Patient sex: M
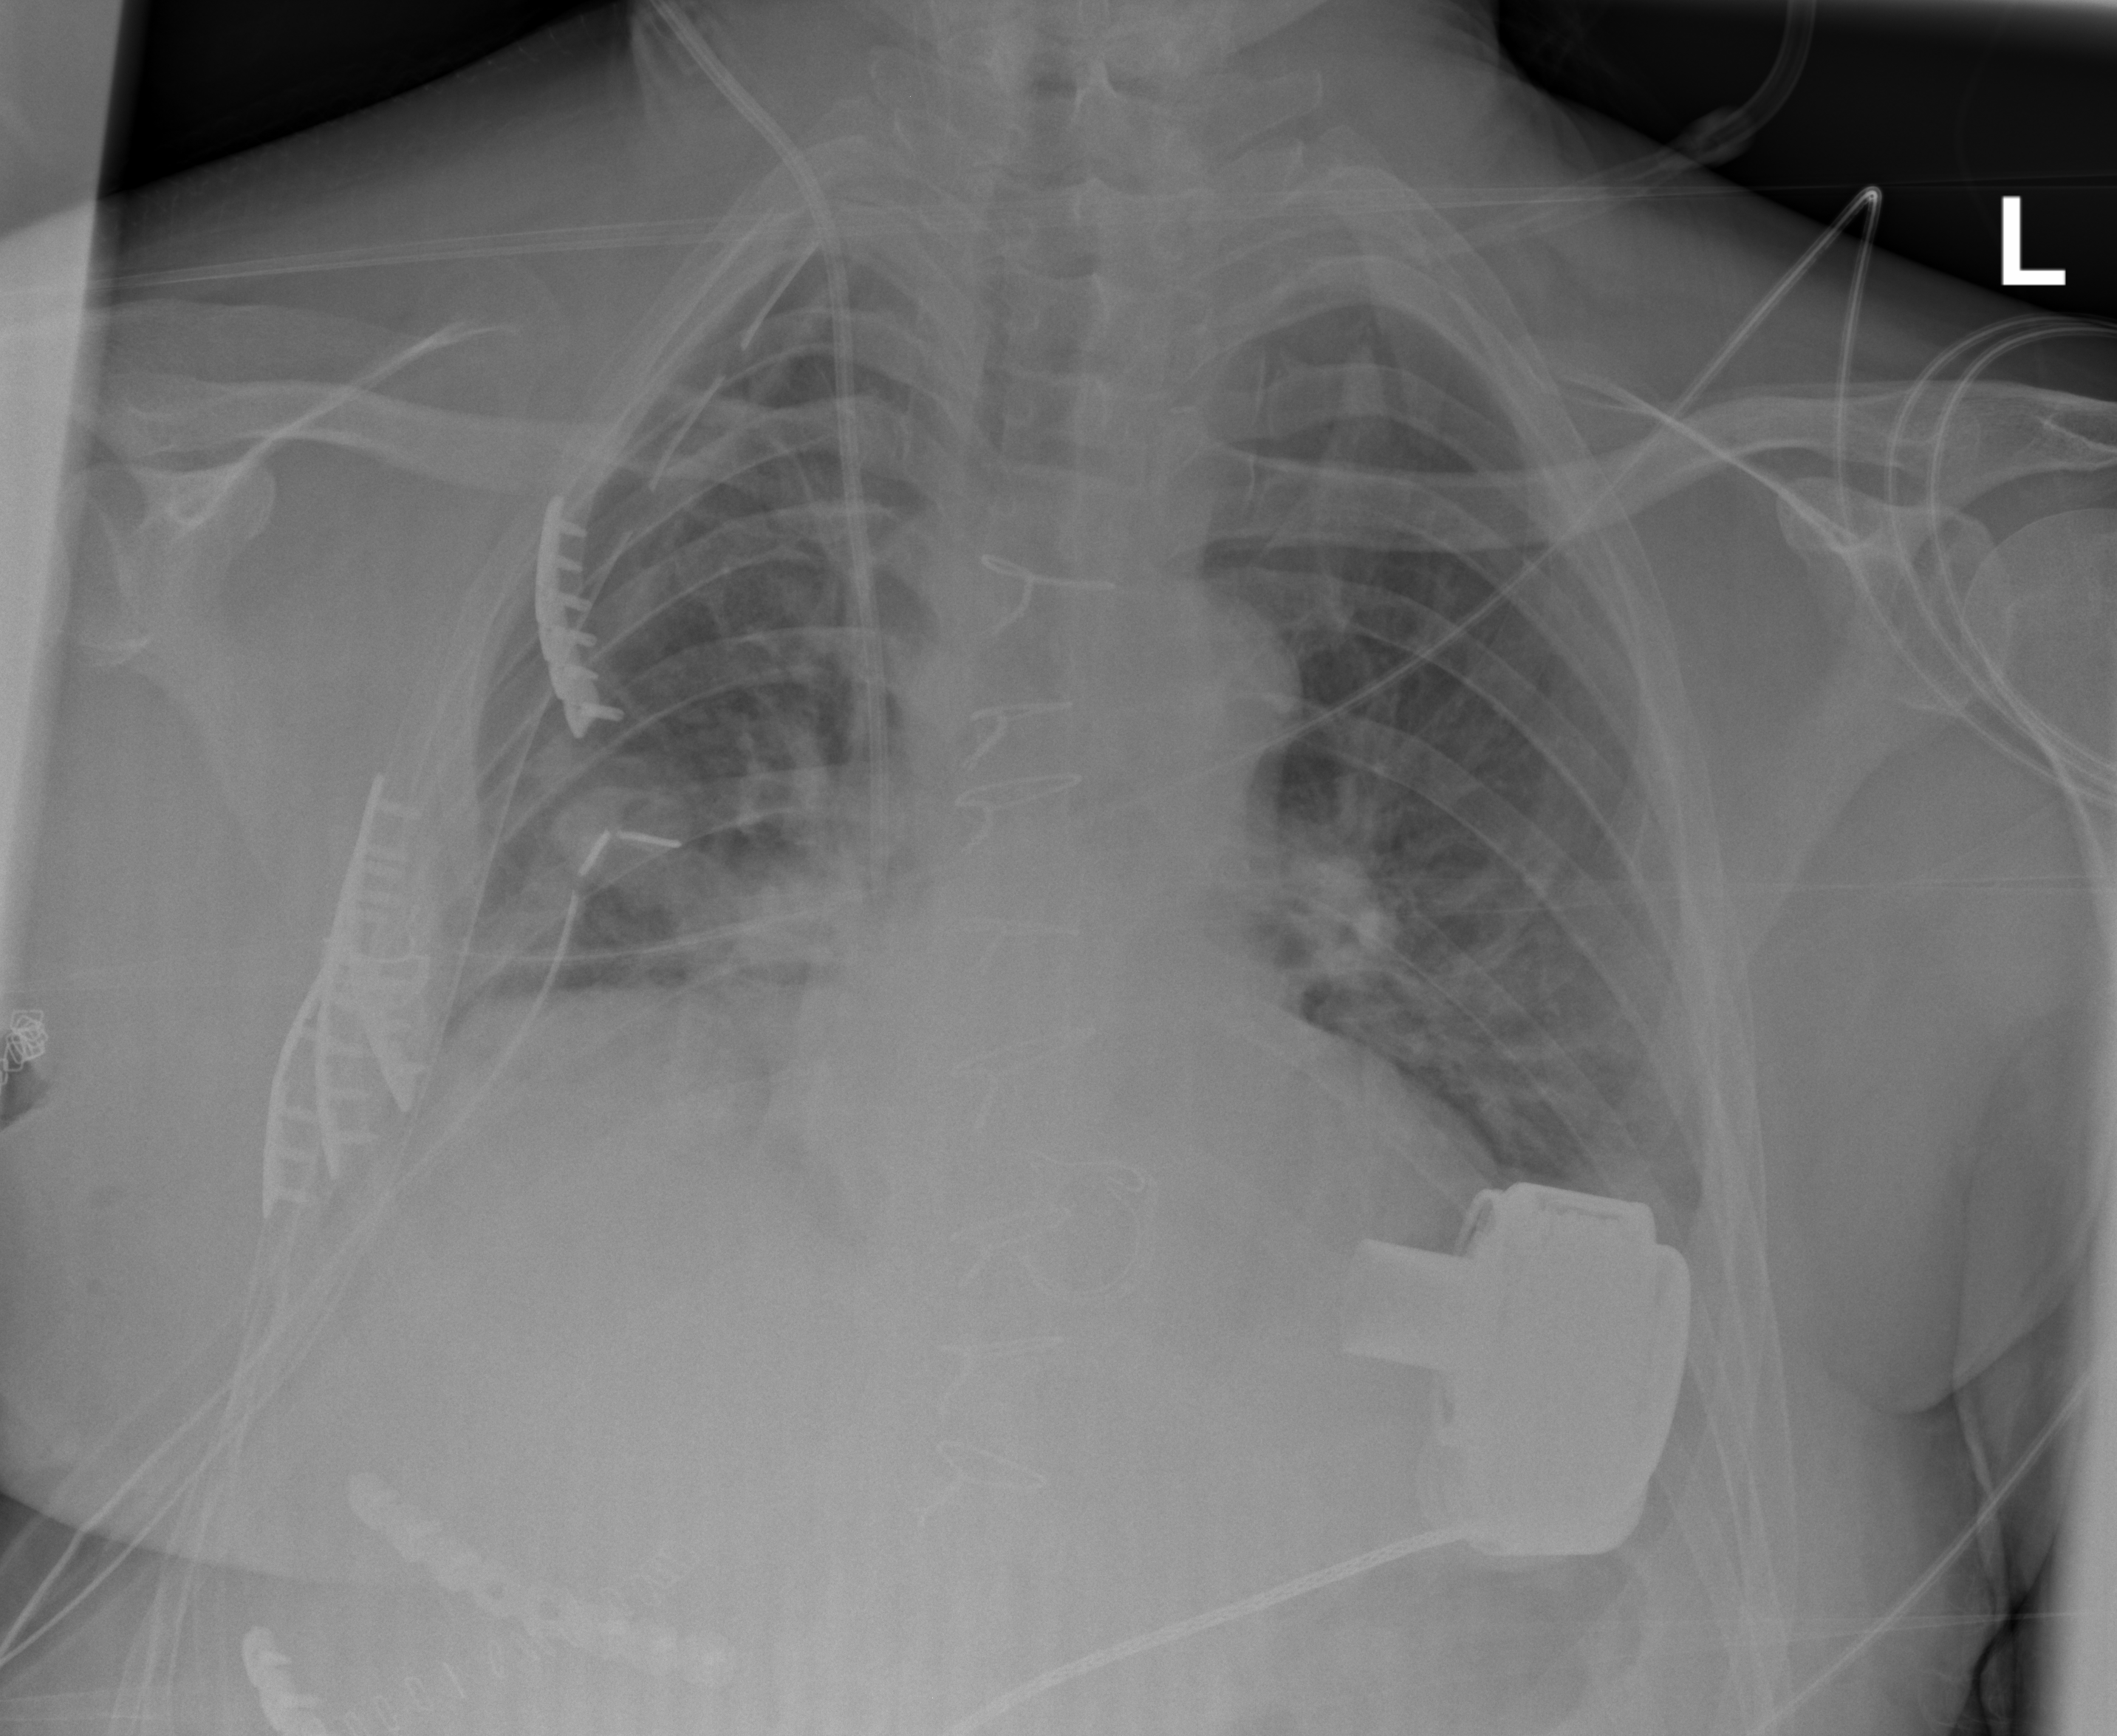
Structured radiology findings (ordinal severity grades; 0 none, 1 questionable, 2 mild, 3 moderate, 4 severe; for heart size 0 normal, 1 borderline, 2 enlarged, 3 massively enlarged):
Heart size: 0
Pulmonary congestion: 0
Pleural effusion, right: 1
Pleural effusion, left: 1
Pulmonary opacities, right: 0
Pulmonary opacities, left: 0
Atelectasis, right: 2
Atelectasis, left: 2